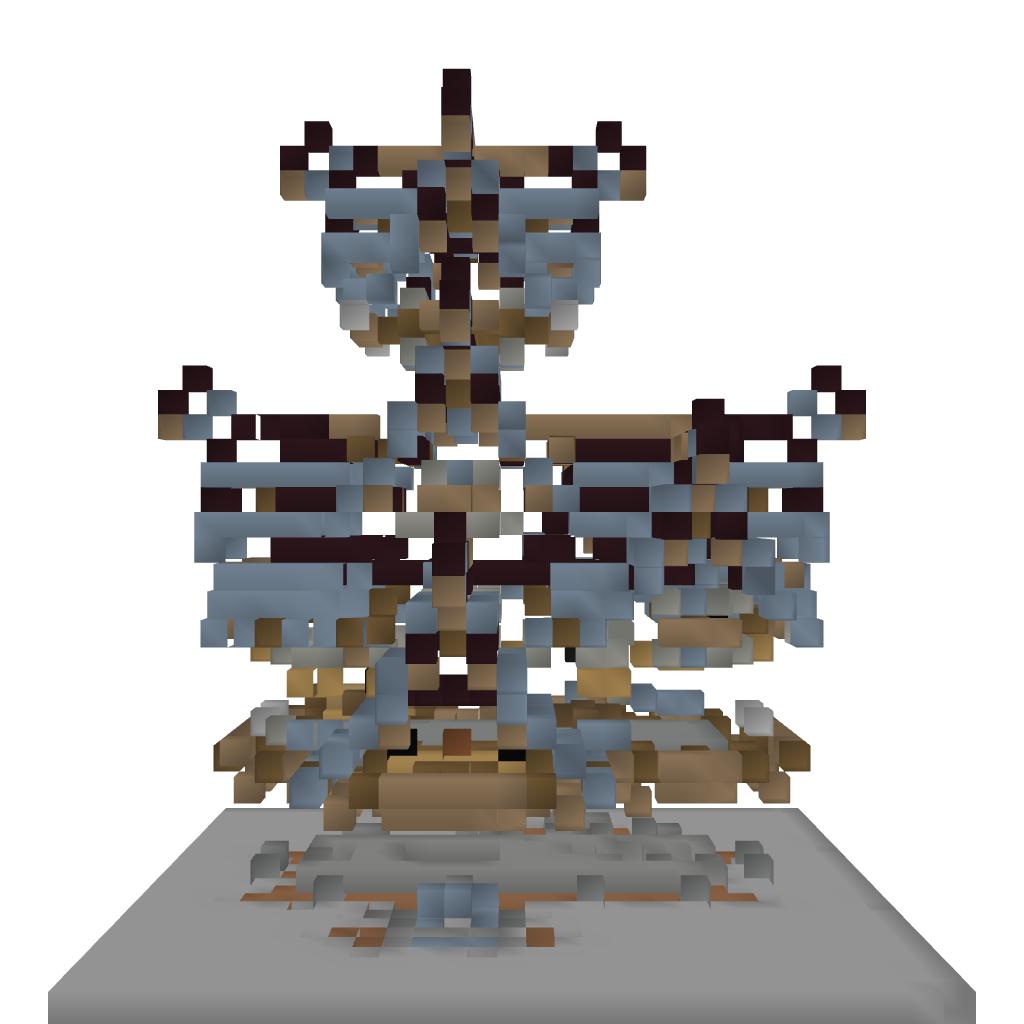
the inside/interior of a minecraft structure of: middle class Nordic house